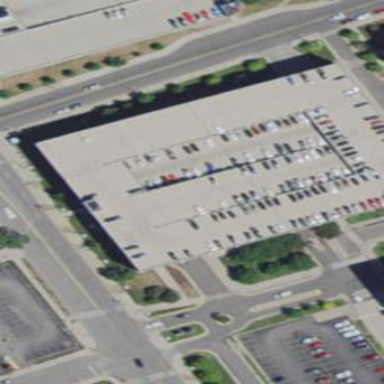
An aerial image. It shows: Multi-storey parking building.